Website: macys
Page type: customer-info-address
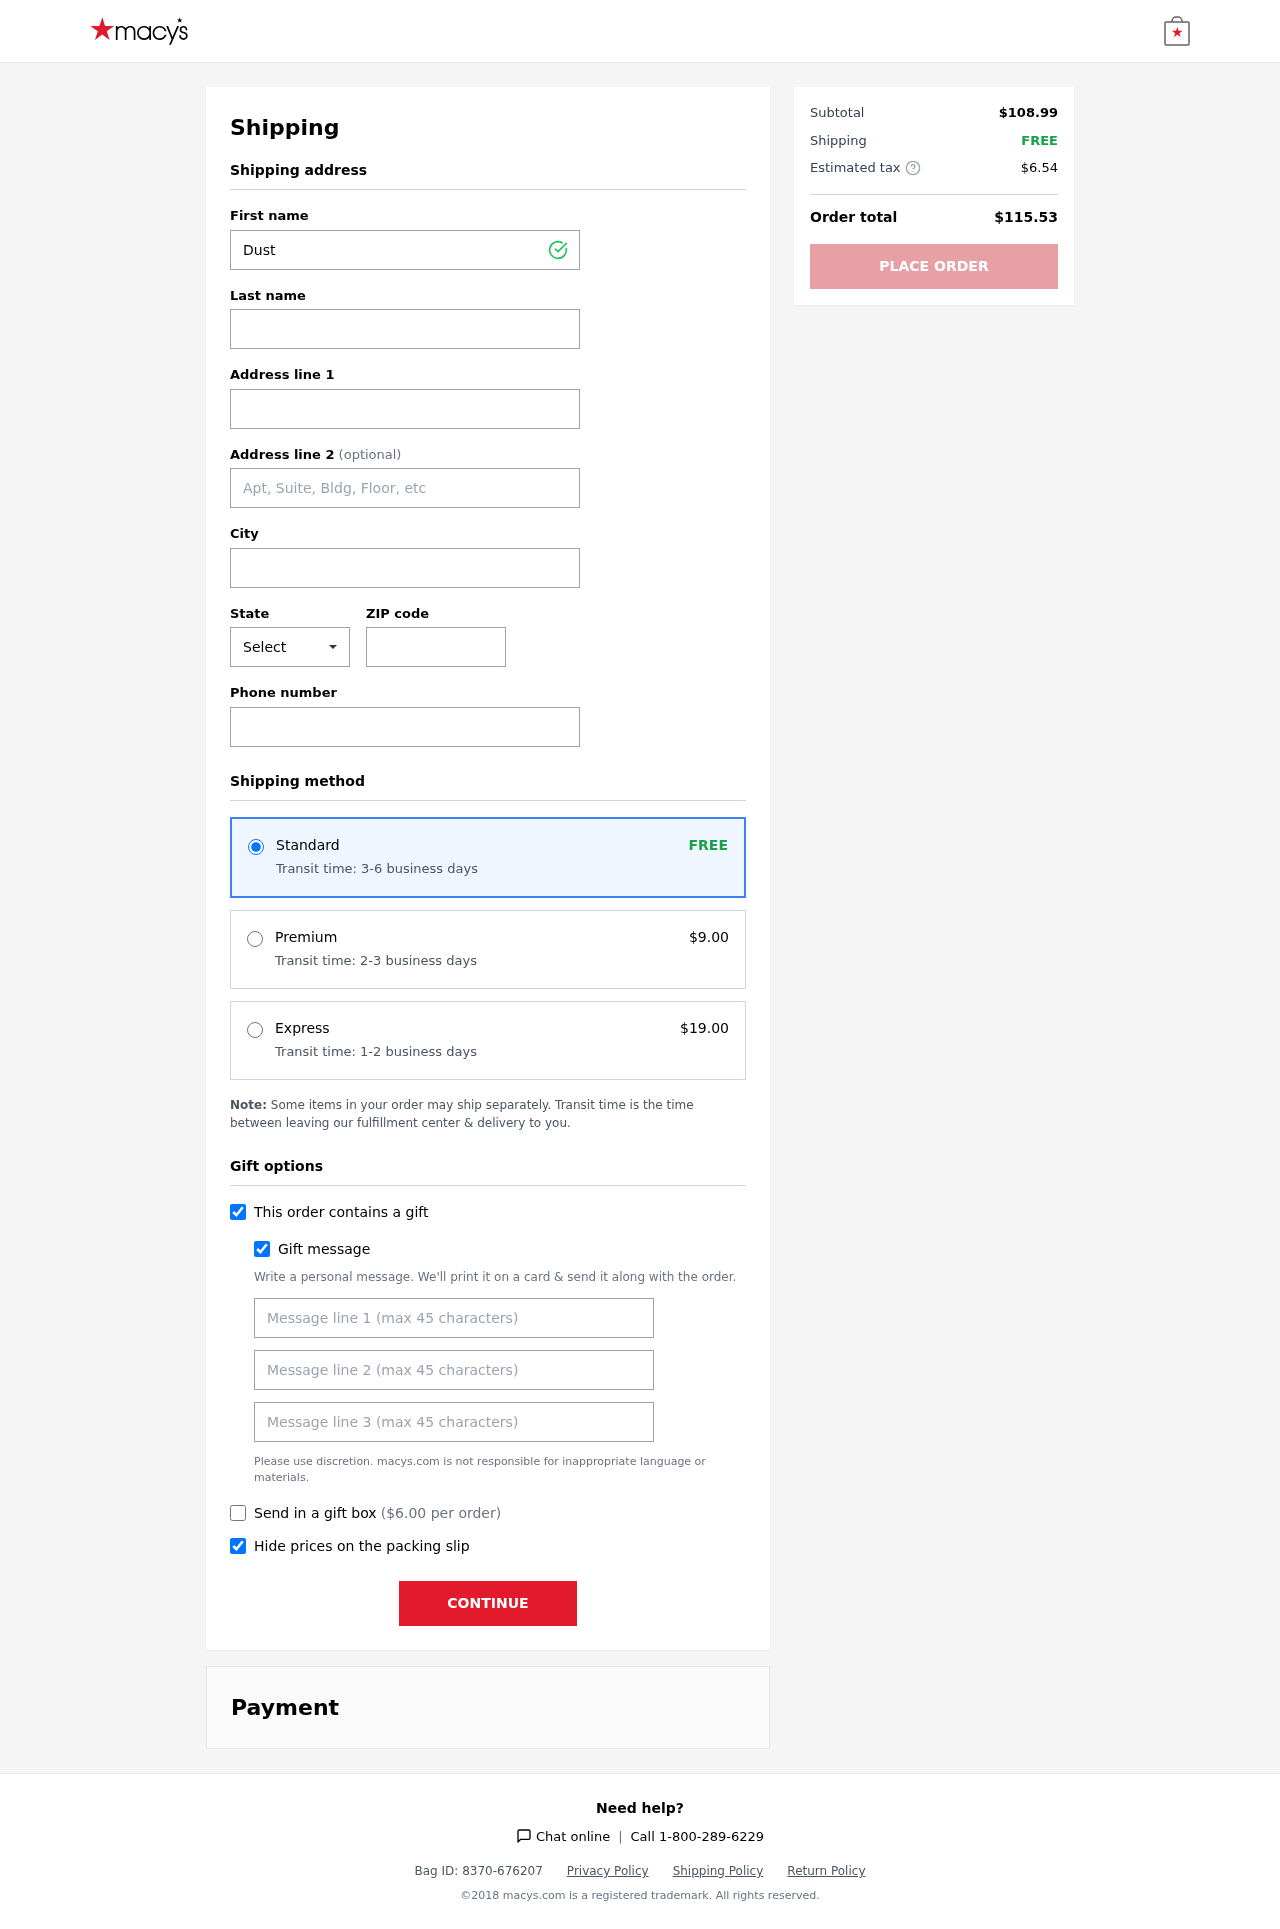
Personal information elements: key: PII_CITY
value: West James
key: PII_FIRSTNAME
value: Dustin
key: PII_GIFT_MESSAGE
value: Hey Christopher, I thought these would keep your hands warm while you’re out enjoying the chilly days ahead! Perfect for those long walks or coffee runs. Hope you like them!  Dustin
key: PII_LASTNAME
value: Hatfield
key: PII_PHONE
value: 9536749154
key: PII_POSTCODE
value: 03962
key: PII_STATE_ABBR
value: AR
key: PII_STREET
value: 37156 John Corner Apt. 024
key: PII_STREET2
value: Apt. 224
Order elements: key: ORDER_SHIPPING_STANDARD
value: FREE
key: ORDER_SHIPPING_STANDARD_TIME
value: Transit time: 3-6 business days
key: ORDER_SHIPPING_PREMIUM
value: $9.00
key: ORDER_SHIPPING_PREMIUM_TIME
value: Transit time: 2-3 business days
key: ORDER_SHIPPING_EXPRESS
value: $19.00
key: ORDER_SHIPPING_EXPRESS_TIME
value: Transit time: 1-2 business days
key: ORDER_GIFT_BOX_FEE
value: $6.00
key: ORDER_SUBTOTAL
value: $108.99
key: ORDER_SHIPPING_COST
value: FREE
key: ORDER_TAX
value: $6.54
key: ORDER_TOTAL
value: $115.53